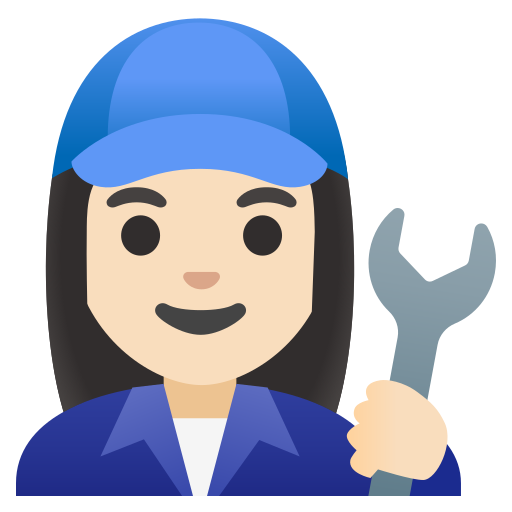
Emoji: 👩🏻‍🔧